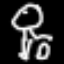
Label: frog